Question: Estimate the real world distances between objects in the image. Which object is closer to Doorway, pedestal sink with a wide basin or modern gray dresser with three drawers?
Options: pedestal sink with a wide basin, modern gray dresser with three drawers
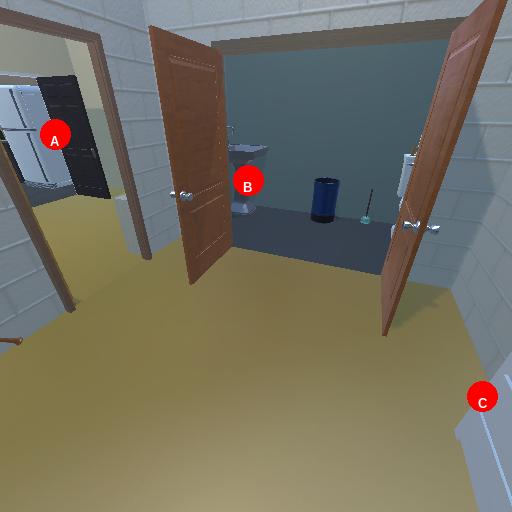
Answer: pedestal sink with a wide basin